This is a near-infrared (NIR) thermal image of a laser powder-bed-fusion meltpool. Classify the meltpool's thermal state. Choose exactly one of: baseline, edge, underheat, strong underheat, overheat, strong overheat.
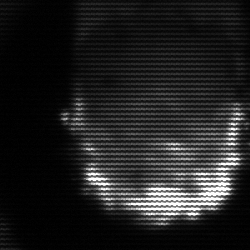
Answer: baseline